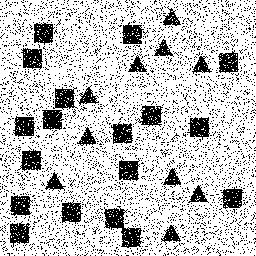
Squares: 18
Triangles: 10
Stars: 0
Total shapes: 28